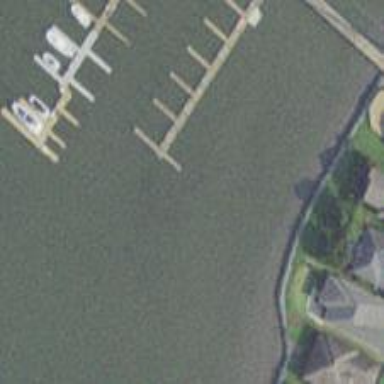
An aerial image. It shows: Footway leading to man-made pier.